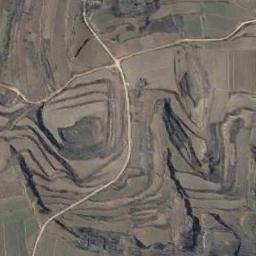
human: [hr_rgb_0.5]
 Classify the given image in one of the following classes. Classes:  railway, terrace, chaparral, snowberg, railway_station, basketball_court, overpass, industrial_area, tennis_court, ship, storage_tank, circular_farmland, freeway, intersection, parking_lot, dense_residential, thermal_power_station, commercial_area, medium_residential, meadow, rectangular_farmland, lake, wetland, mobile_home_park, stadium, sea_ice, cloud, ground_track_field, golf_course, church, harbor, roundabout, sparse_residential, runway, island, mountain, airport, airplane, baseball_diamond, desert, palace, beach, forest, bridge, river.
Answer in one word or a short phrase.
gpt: terrace